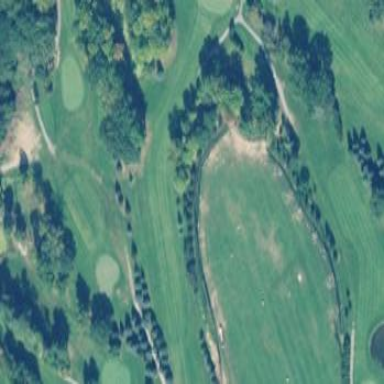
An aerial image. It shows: Golf pitch.